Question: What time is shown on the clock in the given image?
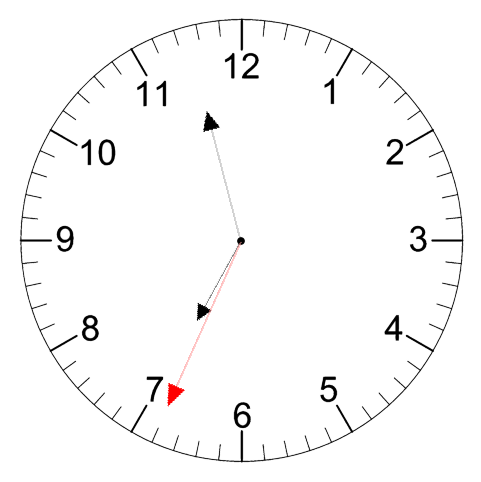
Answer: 06:57:34